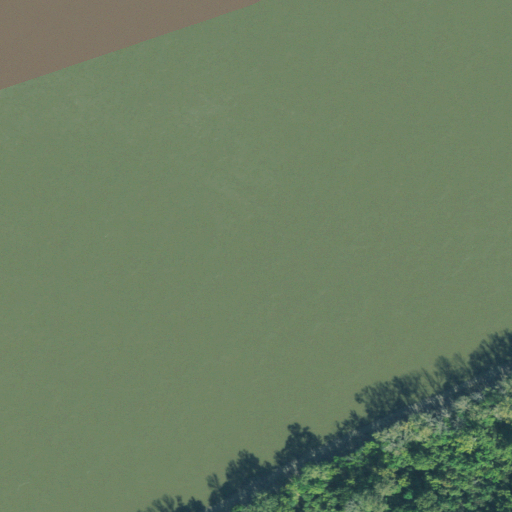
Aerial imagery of bar in Tennessee named Barfield Bar containing open water and woody wetlands